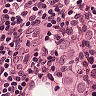
Metastatic tissue present: yes